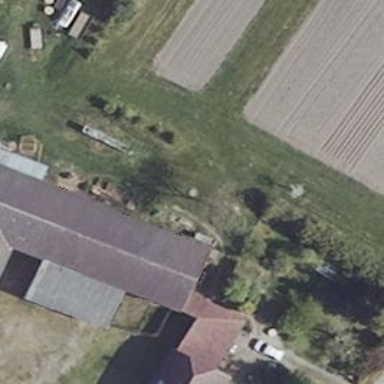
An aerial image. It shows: Rural barn.